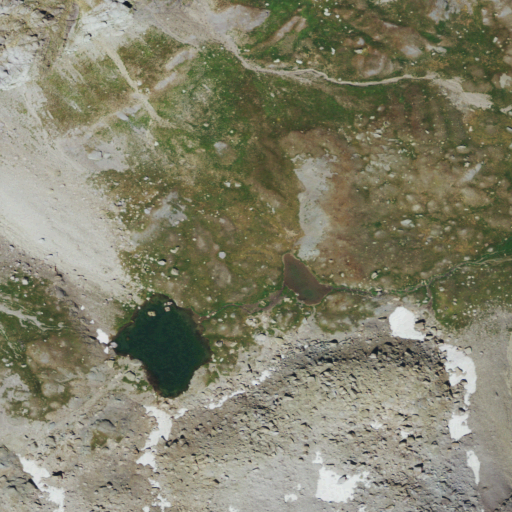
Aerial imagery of depression(s) in Colorado named Lena Basin containing grassland, barren land, and open water